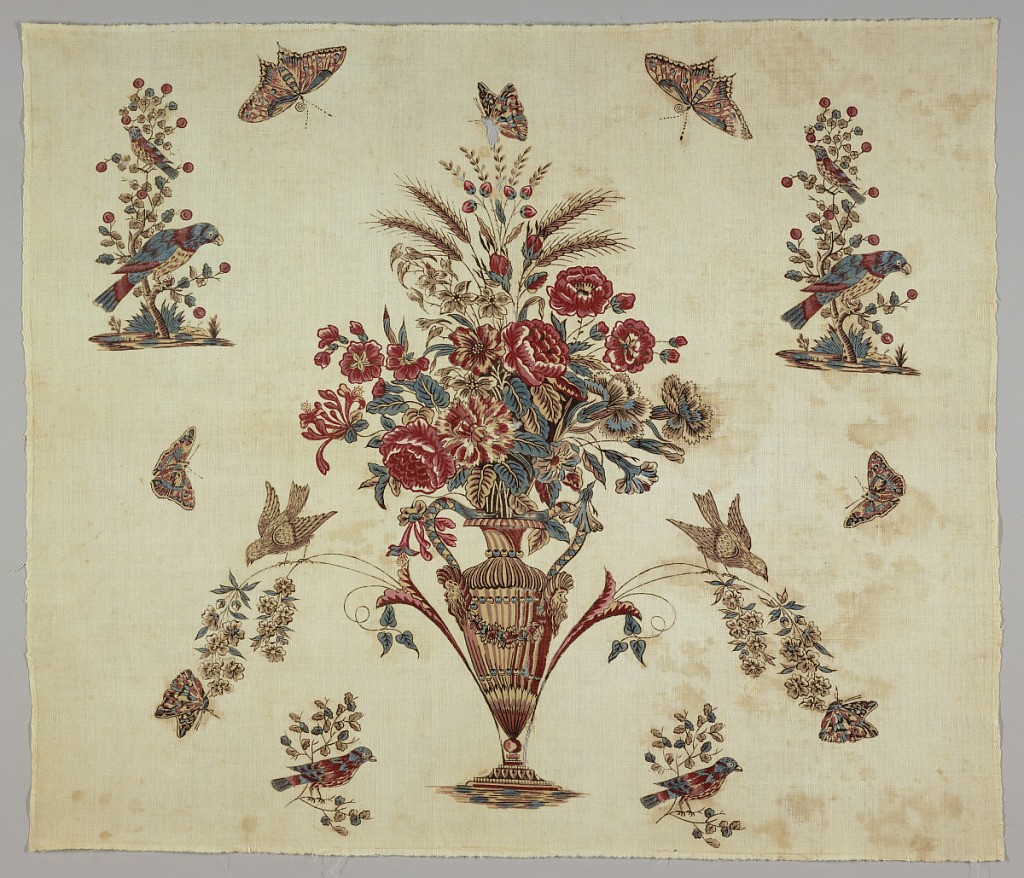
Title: Textile
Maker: John Hewson, English, 1744–1821
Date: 1780–1810
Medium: cotton Technique: block printed on plain weave
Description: Natural-colored square printed with a central urn of flowers and wheat stalks surrounded by isolated motifs of butterflies, and birds in trees and on sprigs. Printed in black, blue, tan, yellow, and two shades of red.